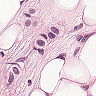
Metastatic tissue present: yes